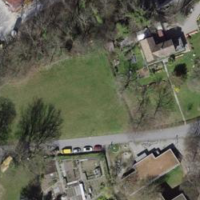
EUNIS habitat code: 53
Species observed at this site:
Scilla bifolia
Maniola jurtina
Corylus avellana